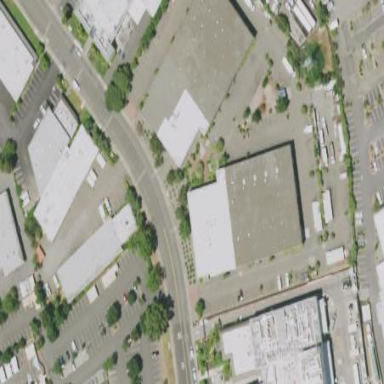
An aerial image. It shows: Industrial building.